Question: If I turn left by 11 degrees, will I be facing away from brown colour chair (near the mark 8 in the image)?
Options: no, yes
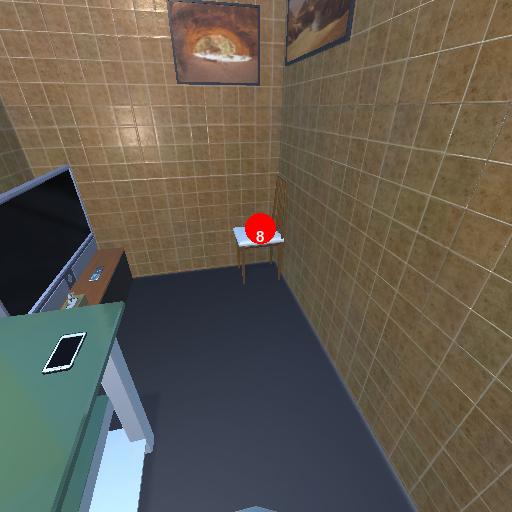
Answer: no